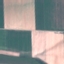
Land use / land cover: AnnualCrop